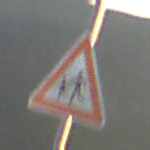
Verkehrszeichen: KinderRechts
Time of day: SunriseSunset
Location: Outdoor (Nature)
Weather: PartlyCloudy
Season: Summer
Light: Natural